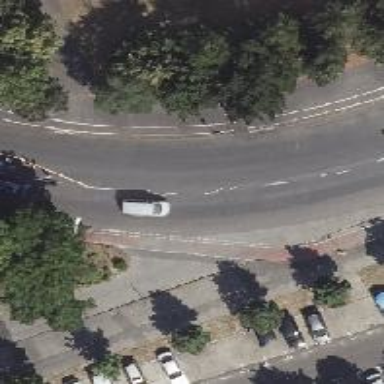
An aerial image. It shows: Tertiary road with asphalt surface. It has track cycleway to the left and parallel on-street parking lane.